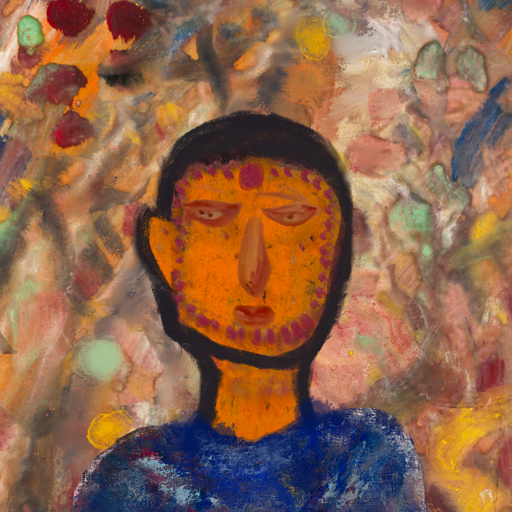
Background: Mother_And_Son_Mother, Head And Neck Front: Doll, Face Front: Pious_Lady, Bust: Irani, Hair Front: Blank, Head Accessory: Blank, Second Necklace: Blank, Necklace: Blank, Baby: Blank